Question: I'm not sure what the problem is here, but inside of this element there's some deadspace off to the left that doesn't respond to anything I do. I want to center the text inside the element (and it centered, only there's some void space to the left that doesn't seem to be taken into account). Here's a picture:

You can see how the padding on the left is much greater than the padding on the right. I tried to manually set 'padding-left' but that didn't work.
here's the element in the page (i'm using rails):
'''
<div class="holder round clear eval_body">
...
<div class="box center">
Before continuing to the next student,
<br />please take a moment to review the scores for <%= @student.name %>.
<br />
<span class='strong'>
Once you have submitted them, they cannot be changed!
</span>
</div>
...
</div>
'''
and the 'box' element
'''
.box {
position: relative;
bottom: 3px;
left: 10em;
width: 50%;
height: 8%;
background: #B05C37;
border: 3px solid #902D00;
color: #fff;
}
'''
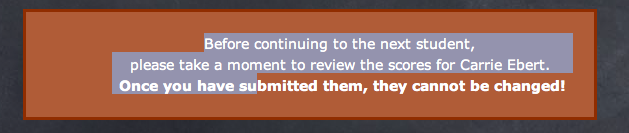
Answer: thanks for the suggestions (especially <URL>. Got it working with this:
'''
.box {
position: absolute;
bottom: 3.5%;
right: 7%;
margin: 5px;
padding: 20px;
width: 50%;
background: #B05C37;
border: 3px solid #902D00;
color: #fff;
}
'''